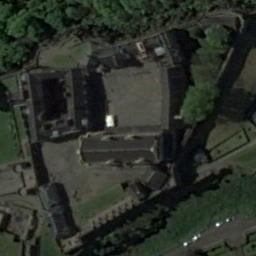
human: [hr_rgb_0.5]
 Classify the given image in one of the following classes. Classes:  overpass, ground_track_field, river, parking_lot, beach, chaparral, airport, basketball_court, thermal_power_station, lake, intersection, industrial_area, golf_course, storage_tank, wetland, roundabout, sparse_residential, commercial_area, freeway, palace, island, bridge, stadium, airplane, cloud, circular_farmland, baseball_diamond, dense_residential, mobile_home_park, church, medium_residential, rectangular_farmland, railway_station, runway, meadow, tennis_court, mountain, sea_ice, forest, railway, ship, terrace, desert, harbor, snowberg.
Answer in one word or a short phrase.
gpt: palace